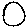
Label: circle